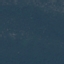
Label: Forest